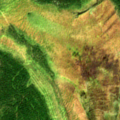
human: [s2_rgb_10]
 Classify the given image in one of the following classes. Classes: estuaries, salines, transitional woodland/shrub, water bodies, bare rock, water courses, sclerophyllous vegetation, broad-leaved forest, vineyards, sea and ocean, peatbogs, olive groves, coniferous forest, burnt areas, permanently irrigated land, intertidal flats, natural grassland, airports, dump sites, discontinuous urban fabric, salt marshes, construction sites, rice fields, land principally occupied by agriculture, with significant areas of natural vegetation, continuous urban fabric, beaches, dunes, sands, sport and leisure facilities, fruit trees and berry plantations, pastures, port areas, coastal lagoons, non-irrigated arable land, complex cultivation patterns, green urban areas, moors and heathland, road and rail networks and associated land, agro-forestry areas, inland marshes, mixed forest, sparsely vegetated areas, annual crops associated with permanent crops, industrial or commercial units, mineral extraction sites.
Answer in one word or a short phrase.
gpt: coniferous forest, transitional woodland/shrub, peatbogs